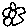
Label: flower